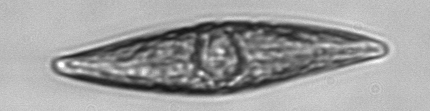
Label: Pleurosigma